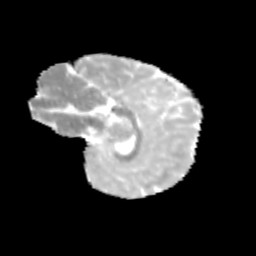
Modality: MD
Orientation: sagittal
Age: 11
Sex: female
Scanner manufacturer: siemens
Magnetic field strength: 3 T
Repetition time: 3.8 s
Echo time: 0.07 s